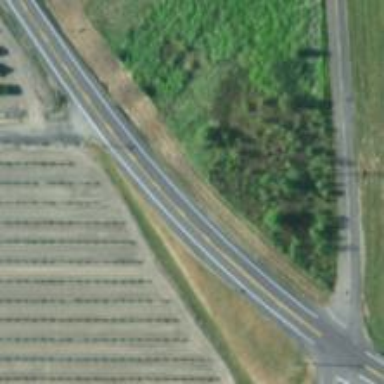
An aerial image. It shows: Primary highway.